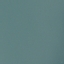
Label: SeaLake